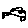
Label: car